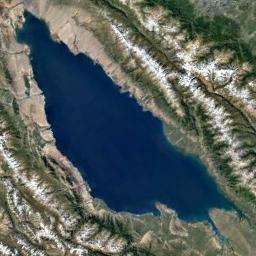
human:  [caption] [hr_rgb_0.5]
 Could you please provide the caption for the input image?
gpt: Many trees are beside the lake .

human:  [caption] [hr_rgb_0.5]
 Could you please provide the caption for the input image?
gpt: The lake lies in a mountainous area and the water is blue .

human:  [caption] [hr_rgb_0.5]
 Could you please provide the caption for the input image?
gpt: The lake in the picture is in the desert .

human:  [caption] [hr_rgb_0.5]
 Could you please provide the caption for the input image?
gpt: The blue lake, Which is similar to the shuttle shape, Is surrounded by mountains with sparse green vegetation and snow on the top of the mountain .

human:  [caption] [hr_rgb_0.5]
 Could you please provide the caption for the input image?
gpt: There are some snow mountains around the blue lake .